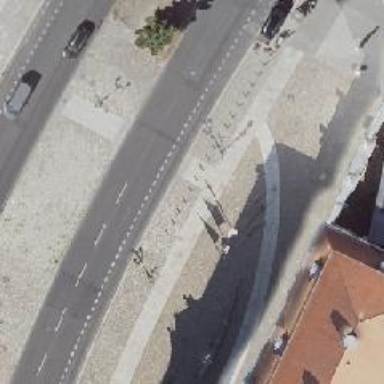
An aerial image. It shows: Unmarked crossing with pedestrian island.